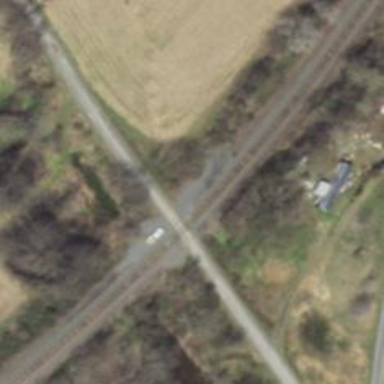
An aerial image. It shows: Level crossing along the railway.